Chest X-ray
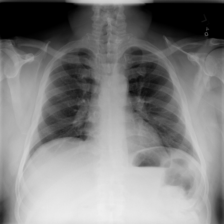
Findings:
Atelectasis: negative
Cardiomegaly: negative
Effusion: negative
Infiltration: negative
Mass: negative
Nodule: negative
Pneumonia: negative
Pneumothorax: negative
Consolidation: negative
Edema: negative
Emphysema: negative
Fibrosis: negative
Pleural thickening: negative
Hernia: negative